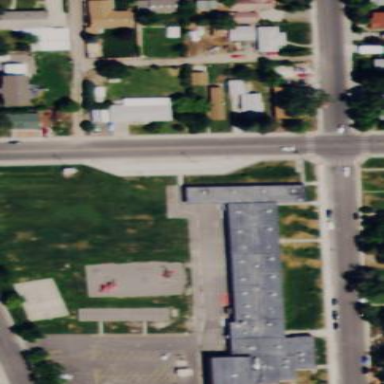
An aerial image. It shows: Primary school with elementary designation in the US.